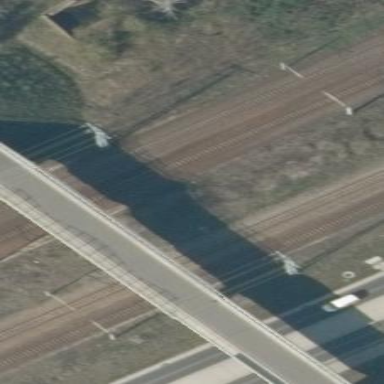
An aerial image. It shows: Beam bridge made by humans.